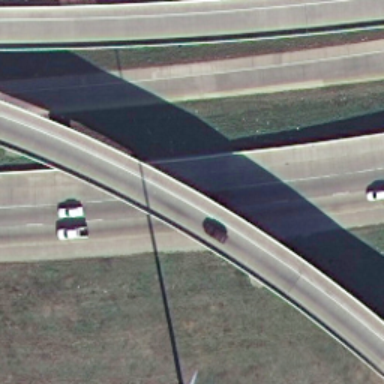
A narrow overpass go across the roads diagonally .